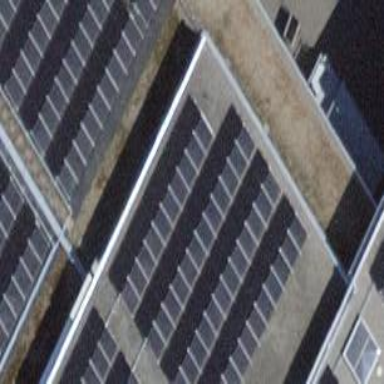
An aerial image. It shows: Solar power generator using photovoltaic panels.